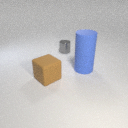
large blue rubber cylinder to the right of small gray metal cylinder